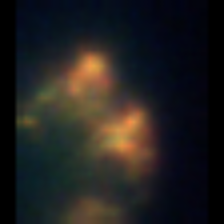
Taxon: Unknown_detritus
Group: Unknown